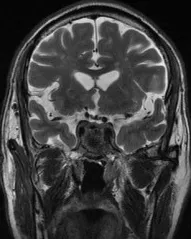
Postoperative coronal MRI of precontrast T2WI.
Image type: radiology (mri)